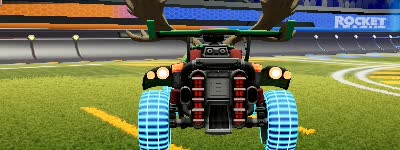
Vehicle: octane